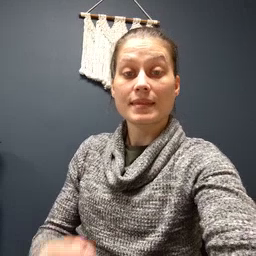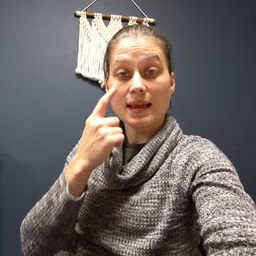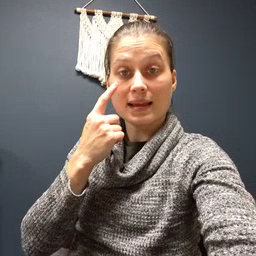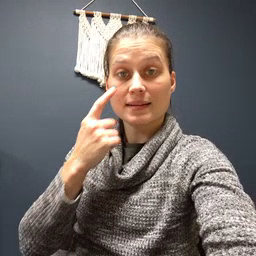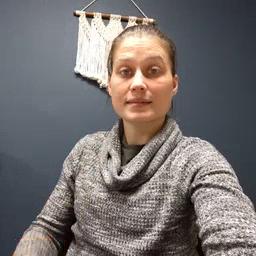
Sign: eye